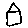
Label: house